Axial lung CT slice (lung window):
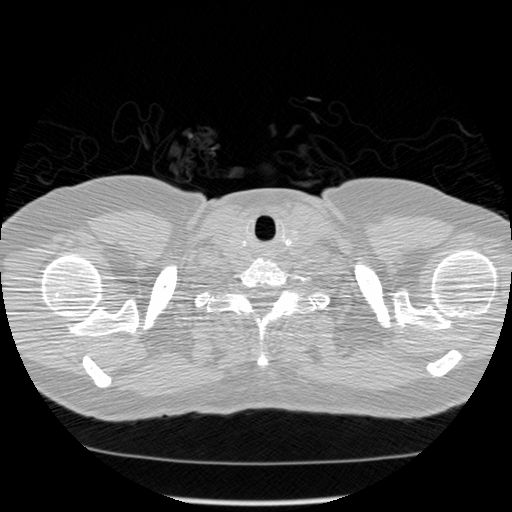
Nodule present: no